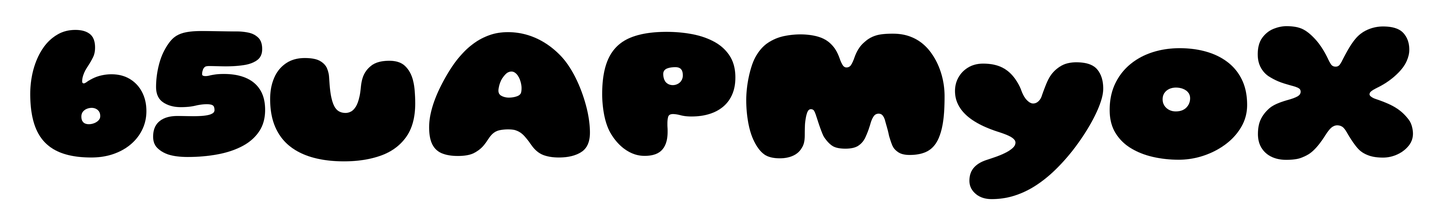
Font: Gluten_Black